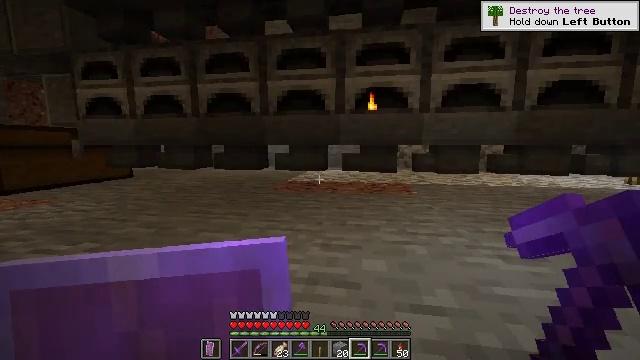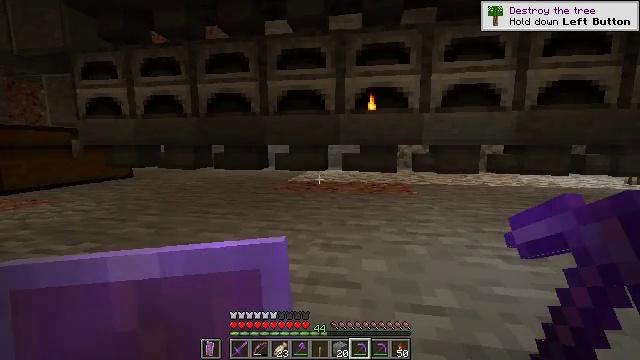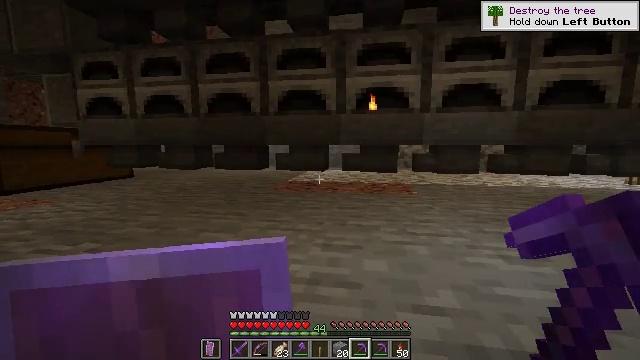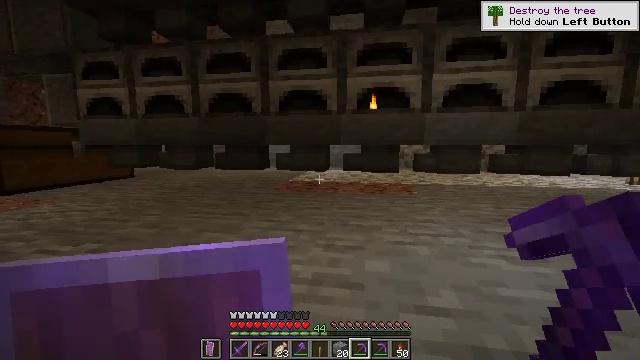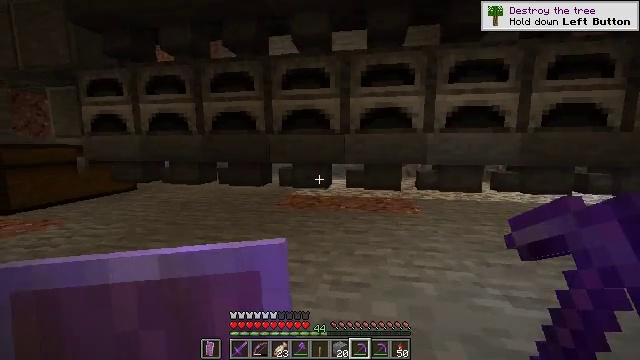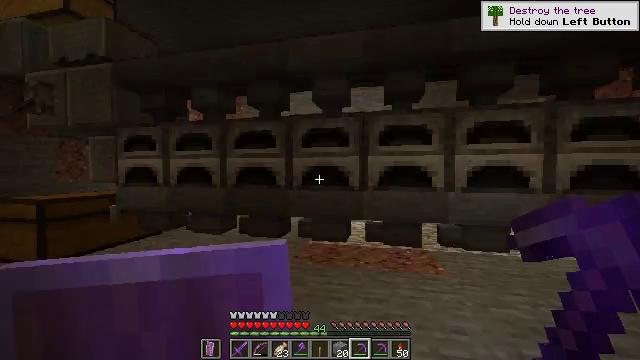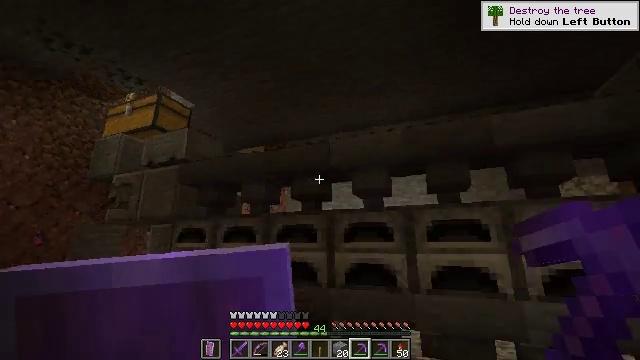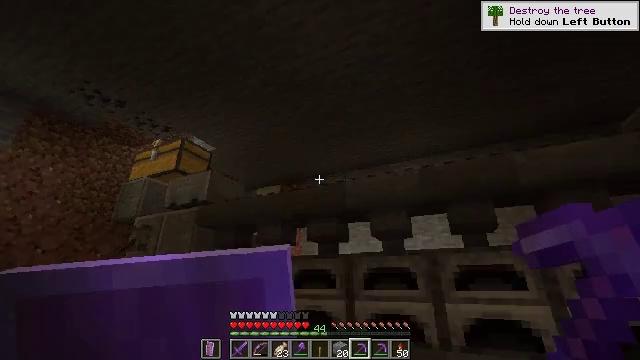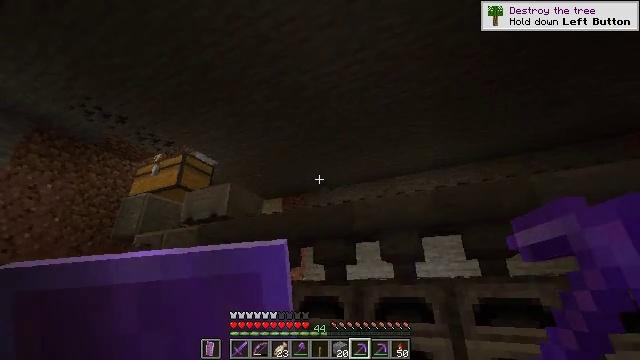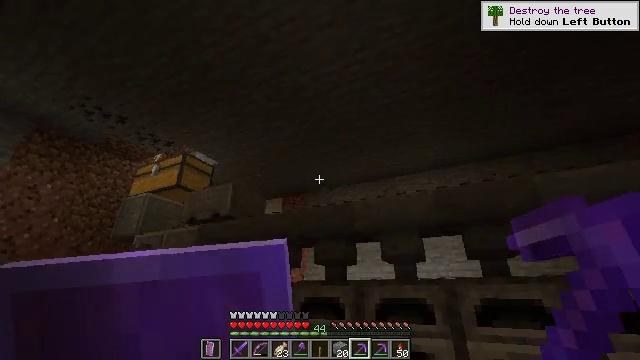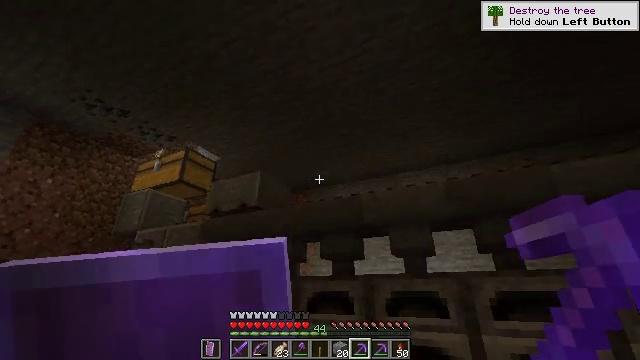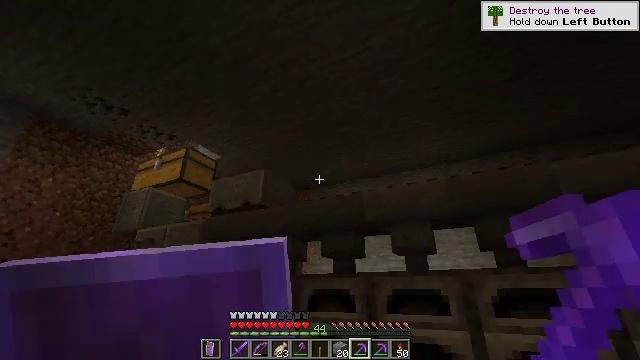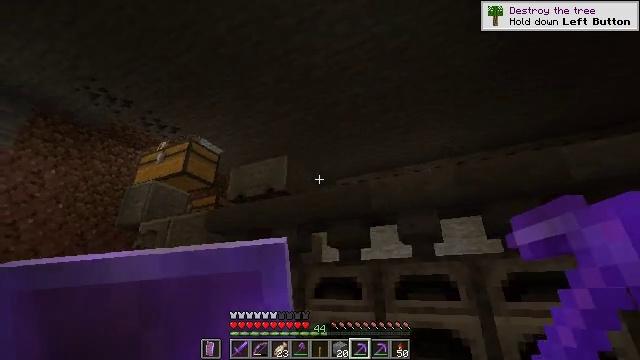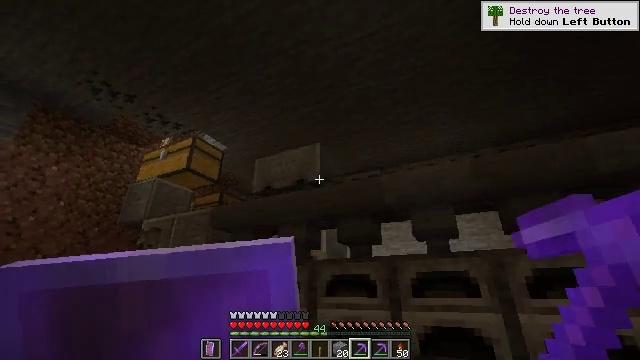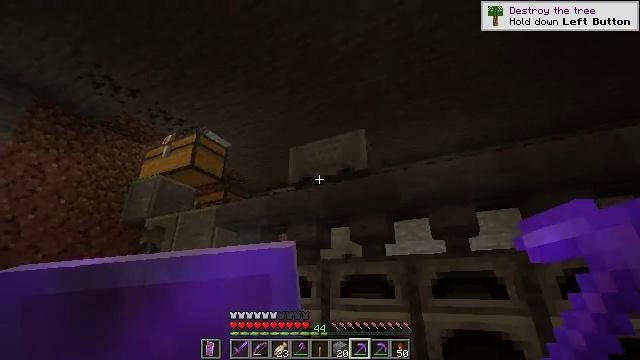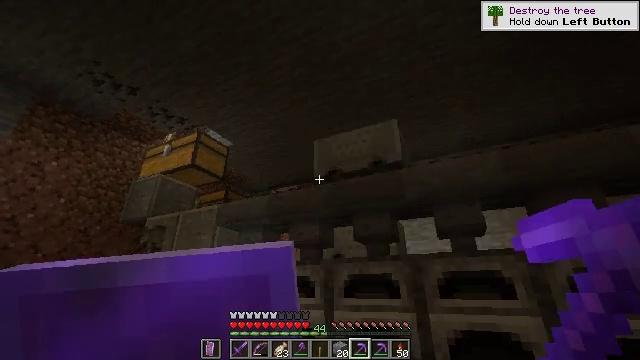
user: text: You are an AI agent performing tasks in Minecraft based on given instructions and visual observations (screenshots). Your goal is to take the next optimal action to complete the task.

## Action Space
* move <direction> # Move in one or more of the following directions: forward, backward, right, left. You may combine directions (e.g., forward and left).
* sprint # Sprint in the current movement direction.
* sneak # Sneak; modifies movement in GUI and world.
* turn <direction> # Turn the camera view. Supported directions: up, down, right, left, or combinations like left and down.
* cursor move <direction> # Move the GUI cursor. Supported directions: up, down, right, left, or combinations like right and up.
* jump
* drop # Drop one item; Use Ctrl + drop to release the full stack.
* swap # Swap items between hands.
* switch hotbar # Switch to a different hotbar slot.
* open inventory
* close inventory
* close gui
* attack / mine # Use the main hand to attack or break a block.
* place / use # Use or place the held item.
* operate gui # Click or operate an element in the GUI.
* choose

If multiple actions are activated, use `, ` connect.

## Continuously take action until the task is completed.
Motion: motion action
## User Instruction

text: craft item air
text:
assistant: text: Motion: no_op
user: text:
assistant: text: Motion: move forward
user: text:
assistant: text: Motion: move forward
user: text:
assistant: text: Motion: move forward, jump
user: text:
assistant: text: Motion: move forward, turn left and up, jump
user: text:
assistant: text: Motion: move forward, turn left and up, jump
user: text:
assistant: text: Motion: move forward and move left, turn left and up, jump
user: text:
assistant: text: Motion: move forward and move left, turn up, jump
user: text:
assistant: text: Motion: move forward and move left, jump
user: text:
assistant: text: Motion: move forward and move left, jump
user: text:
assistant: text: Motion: move forward and move left
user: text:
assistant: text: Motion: move forward and move left
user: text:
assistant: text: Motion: move forward and move left
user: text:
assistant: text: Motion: no_op
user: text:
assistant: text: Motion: no_op
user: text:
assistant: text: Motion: no_op
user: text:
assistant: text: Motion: no_op
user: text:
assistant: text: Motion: no_op
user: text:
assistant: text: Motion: no_op
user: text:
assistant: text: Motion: no_op
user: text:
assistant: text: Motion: no_op
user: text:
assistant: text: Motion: no_op
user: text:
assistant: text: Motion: turn right and down
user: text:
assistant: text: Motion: turn right and down
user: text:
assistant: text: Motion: turn right and down
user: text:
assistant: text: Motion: turn right and down
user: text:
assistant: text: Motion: turn right
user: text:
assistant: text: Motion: turn right and down
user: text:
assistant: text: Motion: turn right
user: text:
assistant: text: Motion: turn right